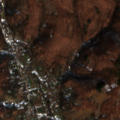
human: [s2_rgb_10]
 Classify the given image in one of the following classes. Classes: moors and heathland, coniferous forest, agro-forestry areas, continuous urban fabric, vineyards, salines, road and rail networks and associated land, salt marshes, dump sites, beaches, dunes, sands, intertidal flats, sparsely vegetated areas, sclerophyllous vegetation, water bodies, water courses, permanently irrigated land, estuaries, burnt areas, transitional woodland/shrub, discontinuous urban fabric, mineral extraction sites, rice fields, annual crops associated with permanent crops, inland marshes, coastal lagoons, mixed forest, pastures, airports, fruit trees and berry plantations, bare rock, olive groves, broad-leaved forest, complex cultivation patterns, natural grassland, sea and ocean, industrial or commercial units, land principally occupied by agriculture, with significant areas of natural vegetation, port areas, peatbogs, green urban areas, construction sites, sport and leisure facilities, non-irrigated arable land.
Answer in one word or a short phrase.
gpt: land principally occupied by agriculture, with significant areas of natural vegetation, broad-leaved forest, transitional woodland/shrub